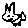
Label: cat